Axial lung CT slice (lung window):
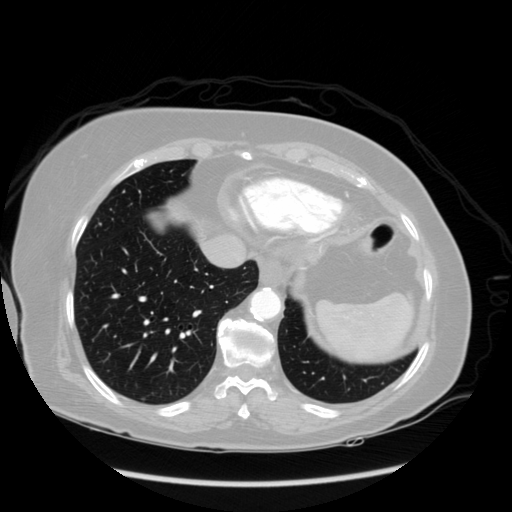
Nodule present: no